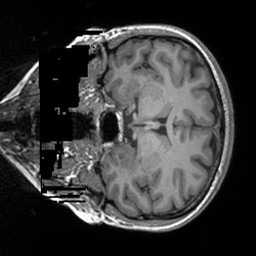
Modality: T1w
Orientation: coronal
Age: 34
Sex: female
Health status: healthy
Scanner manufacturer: siemens
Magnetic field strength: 3 T
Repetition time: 1.9 s
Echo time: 0.00252 s